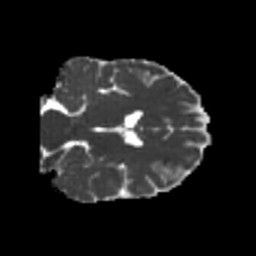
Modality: MD
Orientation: coronal
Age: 20
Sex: female
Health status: healthy
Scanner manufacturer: philips
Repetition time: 7.391 s
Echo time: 0.08599 s